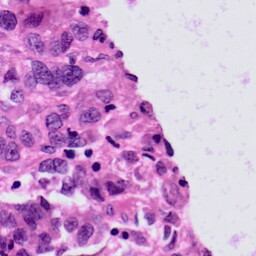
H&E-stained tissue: Skin